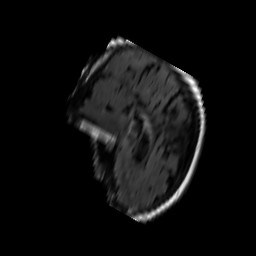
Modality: FLAIR
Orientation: sagittal
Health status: ill
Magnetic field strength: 3 T